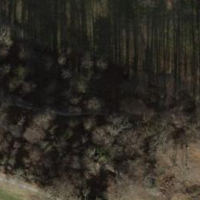
EUNIS habitat code: 53
Species observed at this site:
Hedera helix
Galeopsis tetrahit
Asplenium scolopendrium